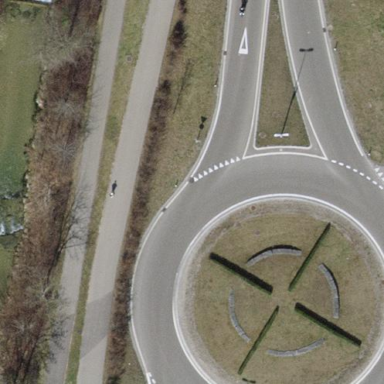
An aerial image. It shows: Secondary road with asphalt surface leading to roundabout. There is separate sidewalk for pedestrians.